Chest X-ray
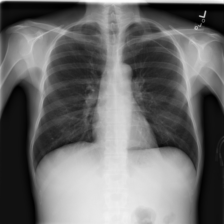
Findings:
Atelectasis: negative
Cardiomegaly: negative
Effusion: negative
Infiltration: negative
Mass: negative
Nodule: negative
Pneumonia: negative
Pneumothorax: negative
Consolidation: negative
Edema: negative
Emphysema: negative
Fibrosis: negative
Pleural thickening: negative
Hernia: negative